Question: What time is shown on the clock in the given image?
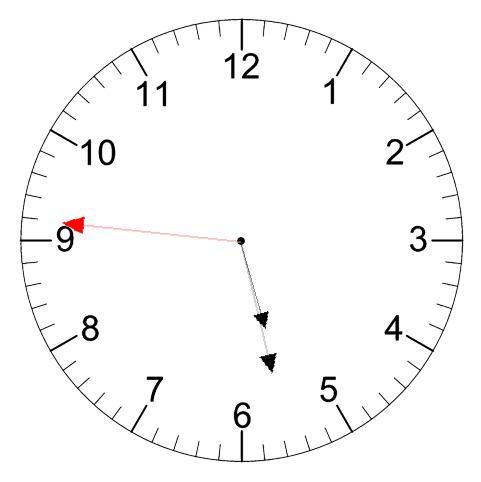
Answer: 05:27:46